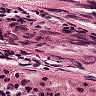
Metastatic tissue present: yes